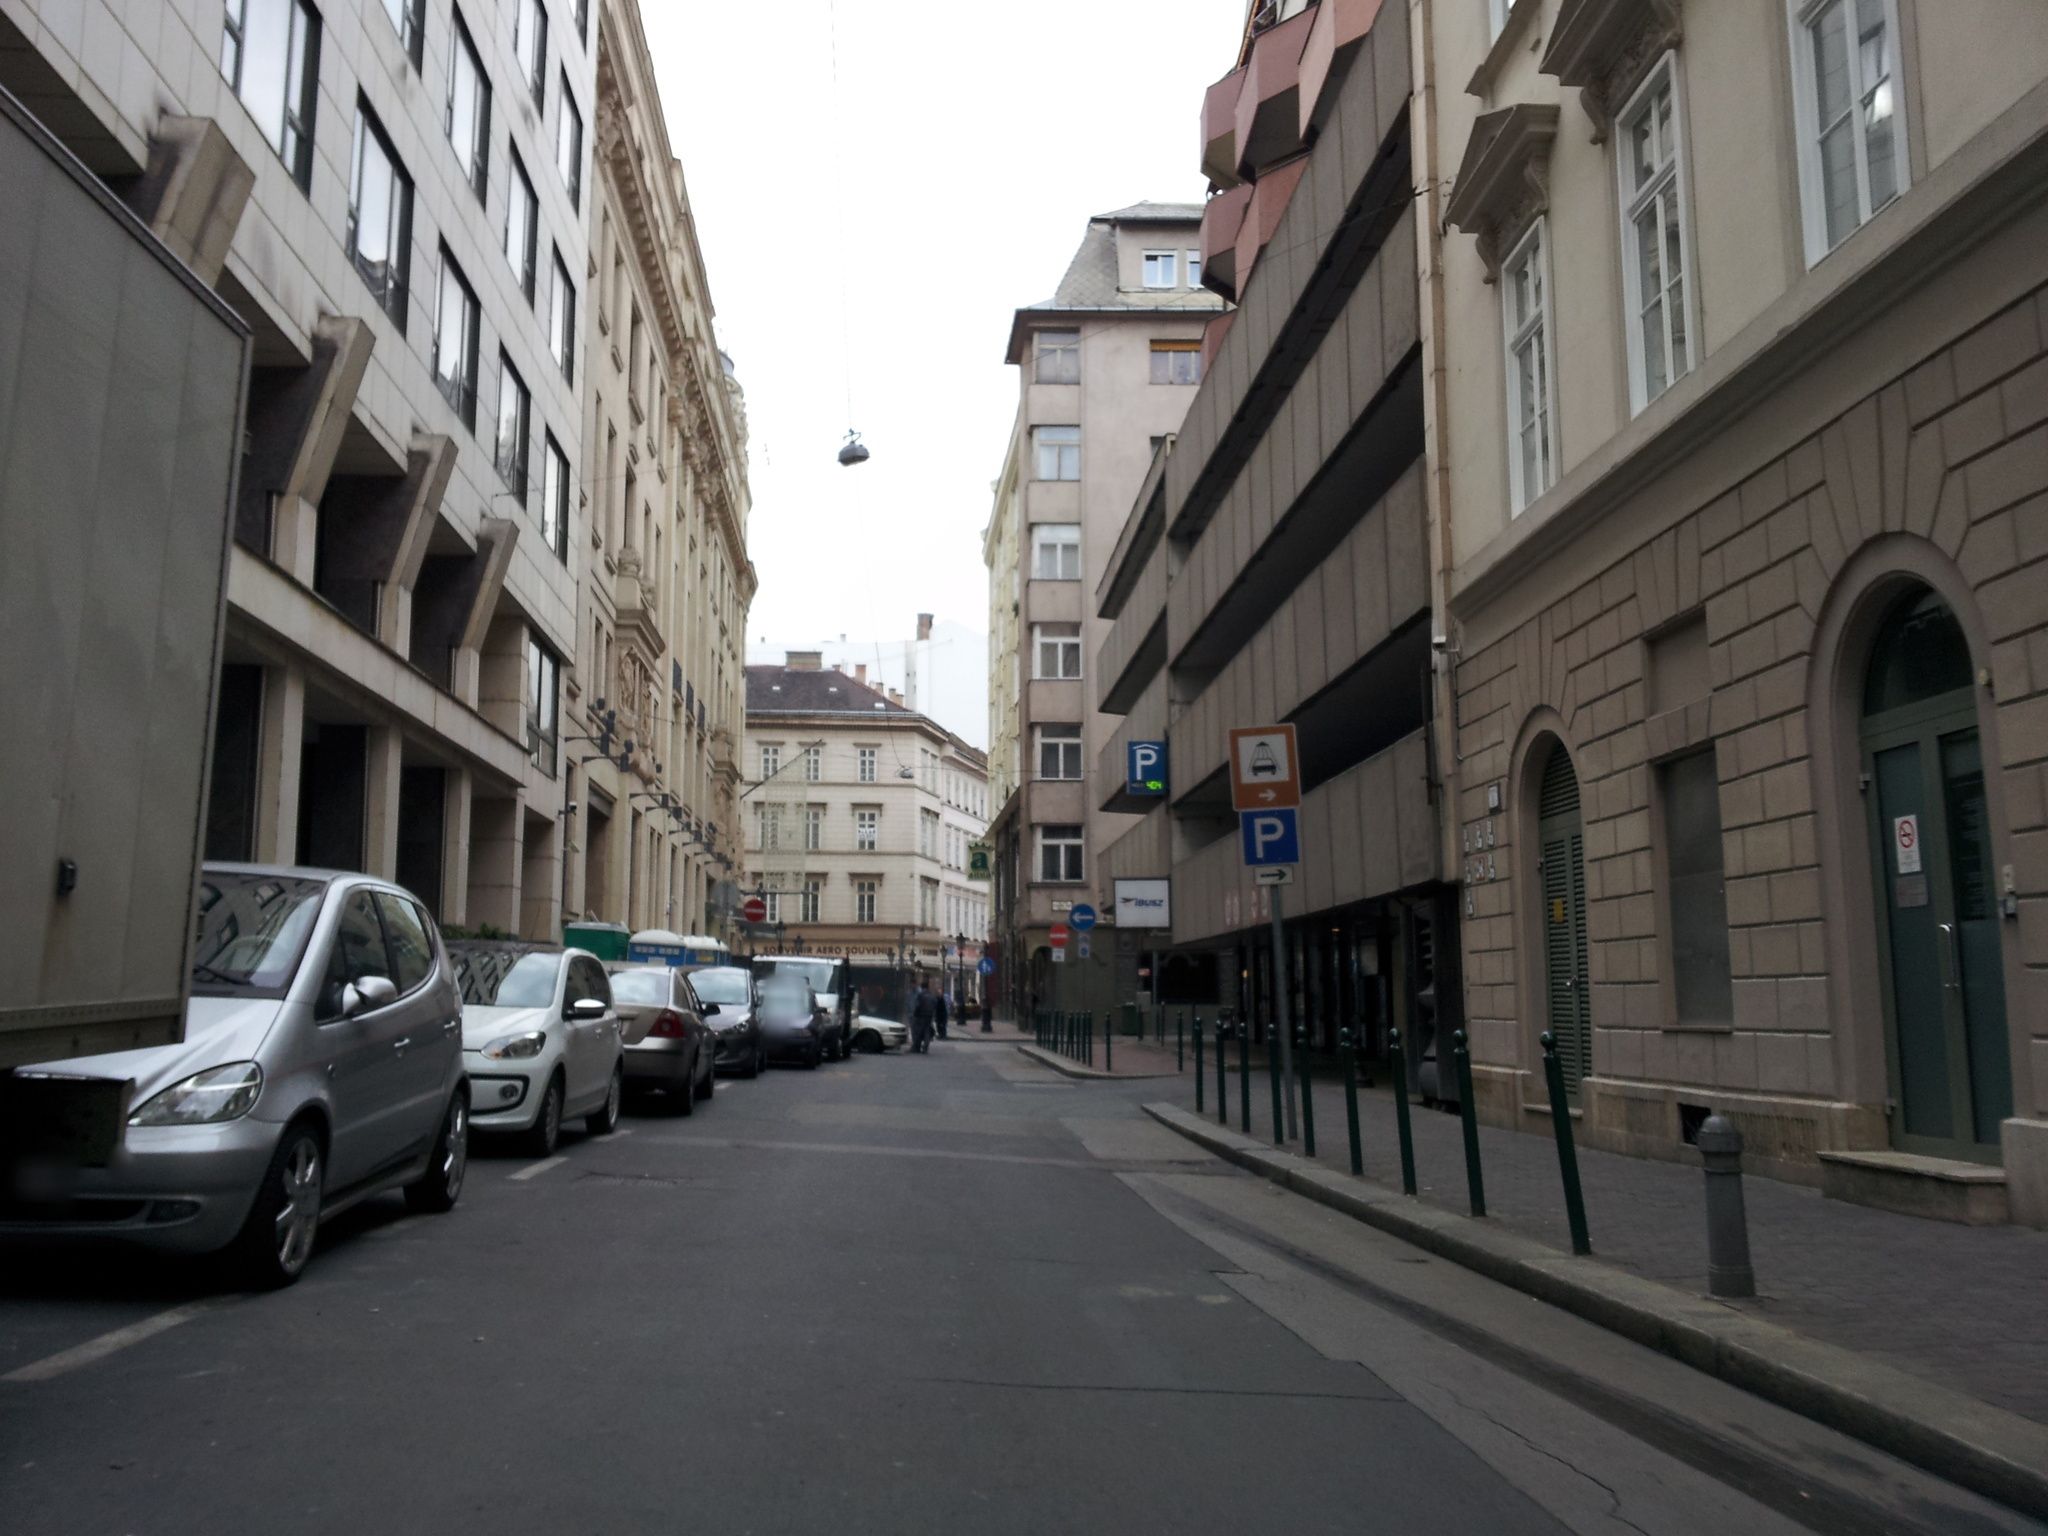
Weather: cloudy
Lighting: day
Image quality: good
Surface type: driving surface
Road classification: pedestrian, residential
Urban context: urban centre
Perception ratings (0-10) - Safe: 5.25, Lively: 8.54, Beautiful: 8.83, Boring: 2.06, Depressing: 3.75, Wealthy: 8.63